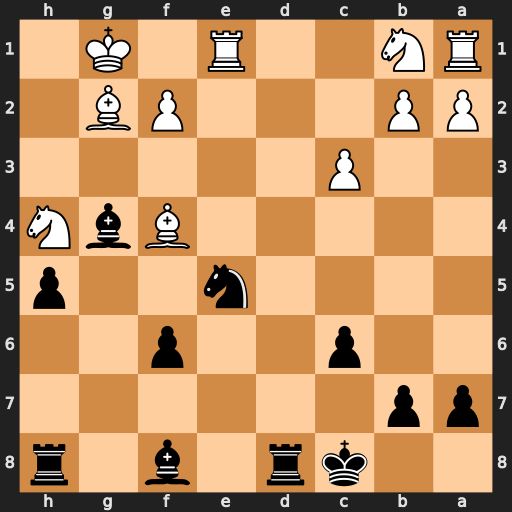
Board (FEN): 2kr1b1r/pp6/2p2p2/4n2p/5BbN/2P5/PP3PB1/RN2R1K1
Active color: b
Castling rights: -
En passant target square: -
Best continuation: Nd3 Nd2 Nxf4